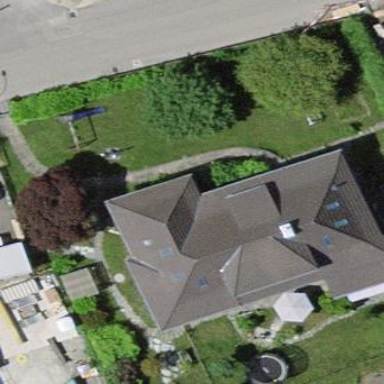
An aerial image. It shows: Residential building.